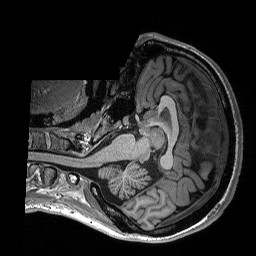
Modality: T1w
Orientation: axial
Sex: male